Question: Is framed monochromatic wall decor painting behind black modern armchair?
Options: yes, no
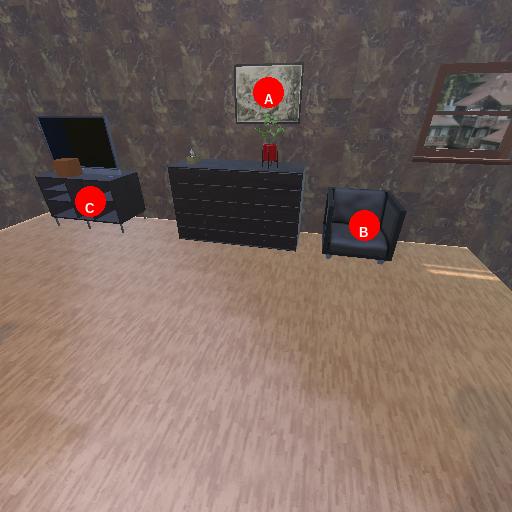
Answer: yes